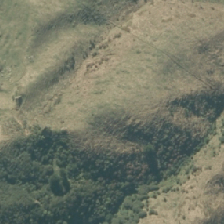
Land cover: broadleaved_indigenous_hardwood